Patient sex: F
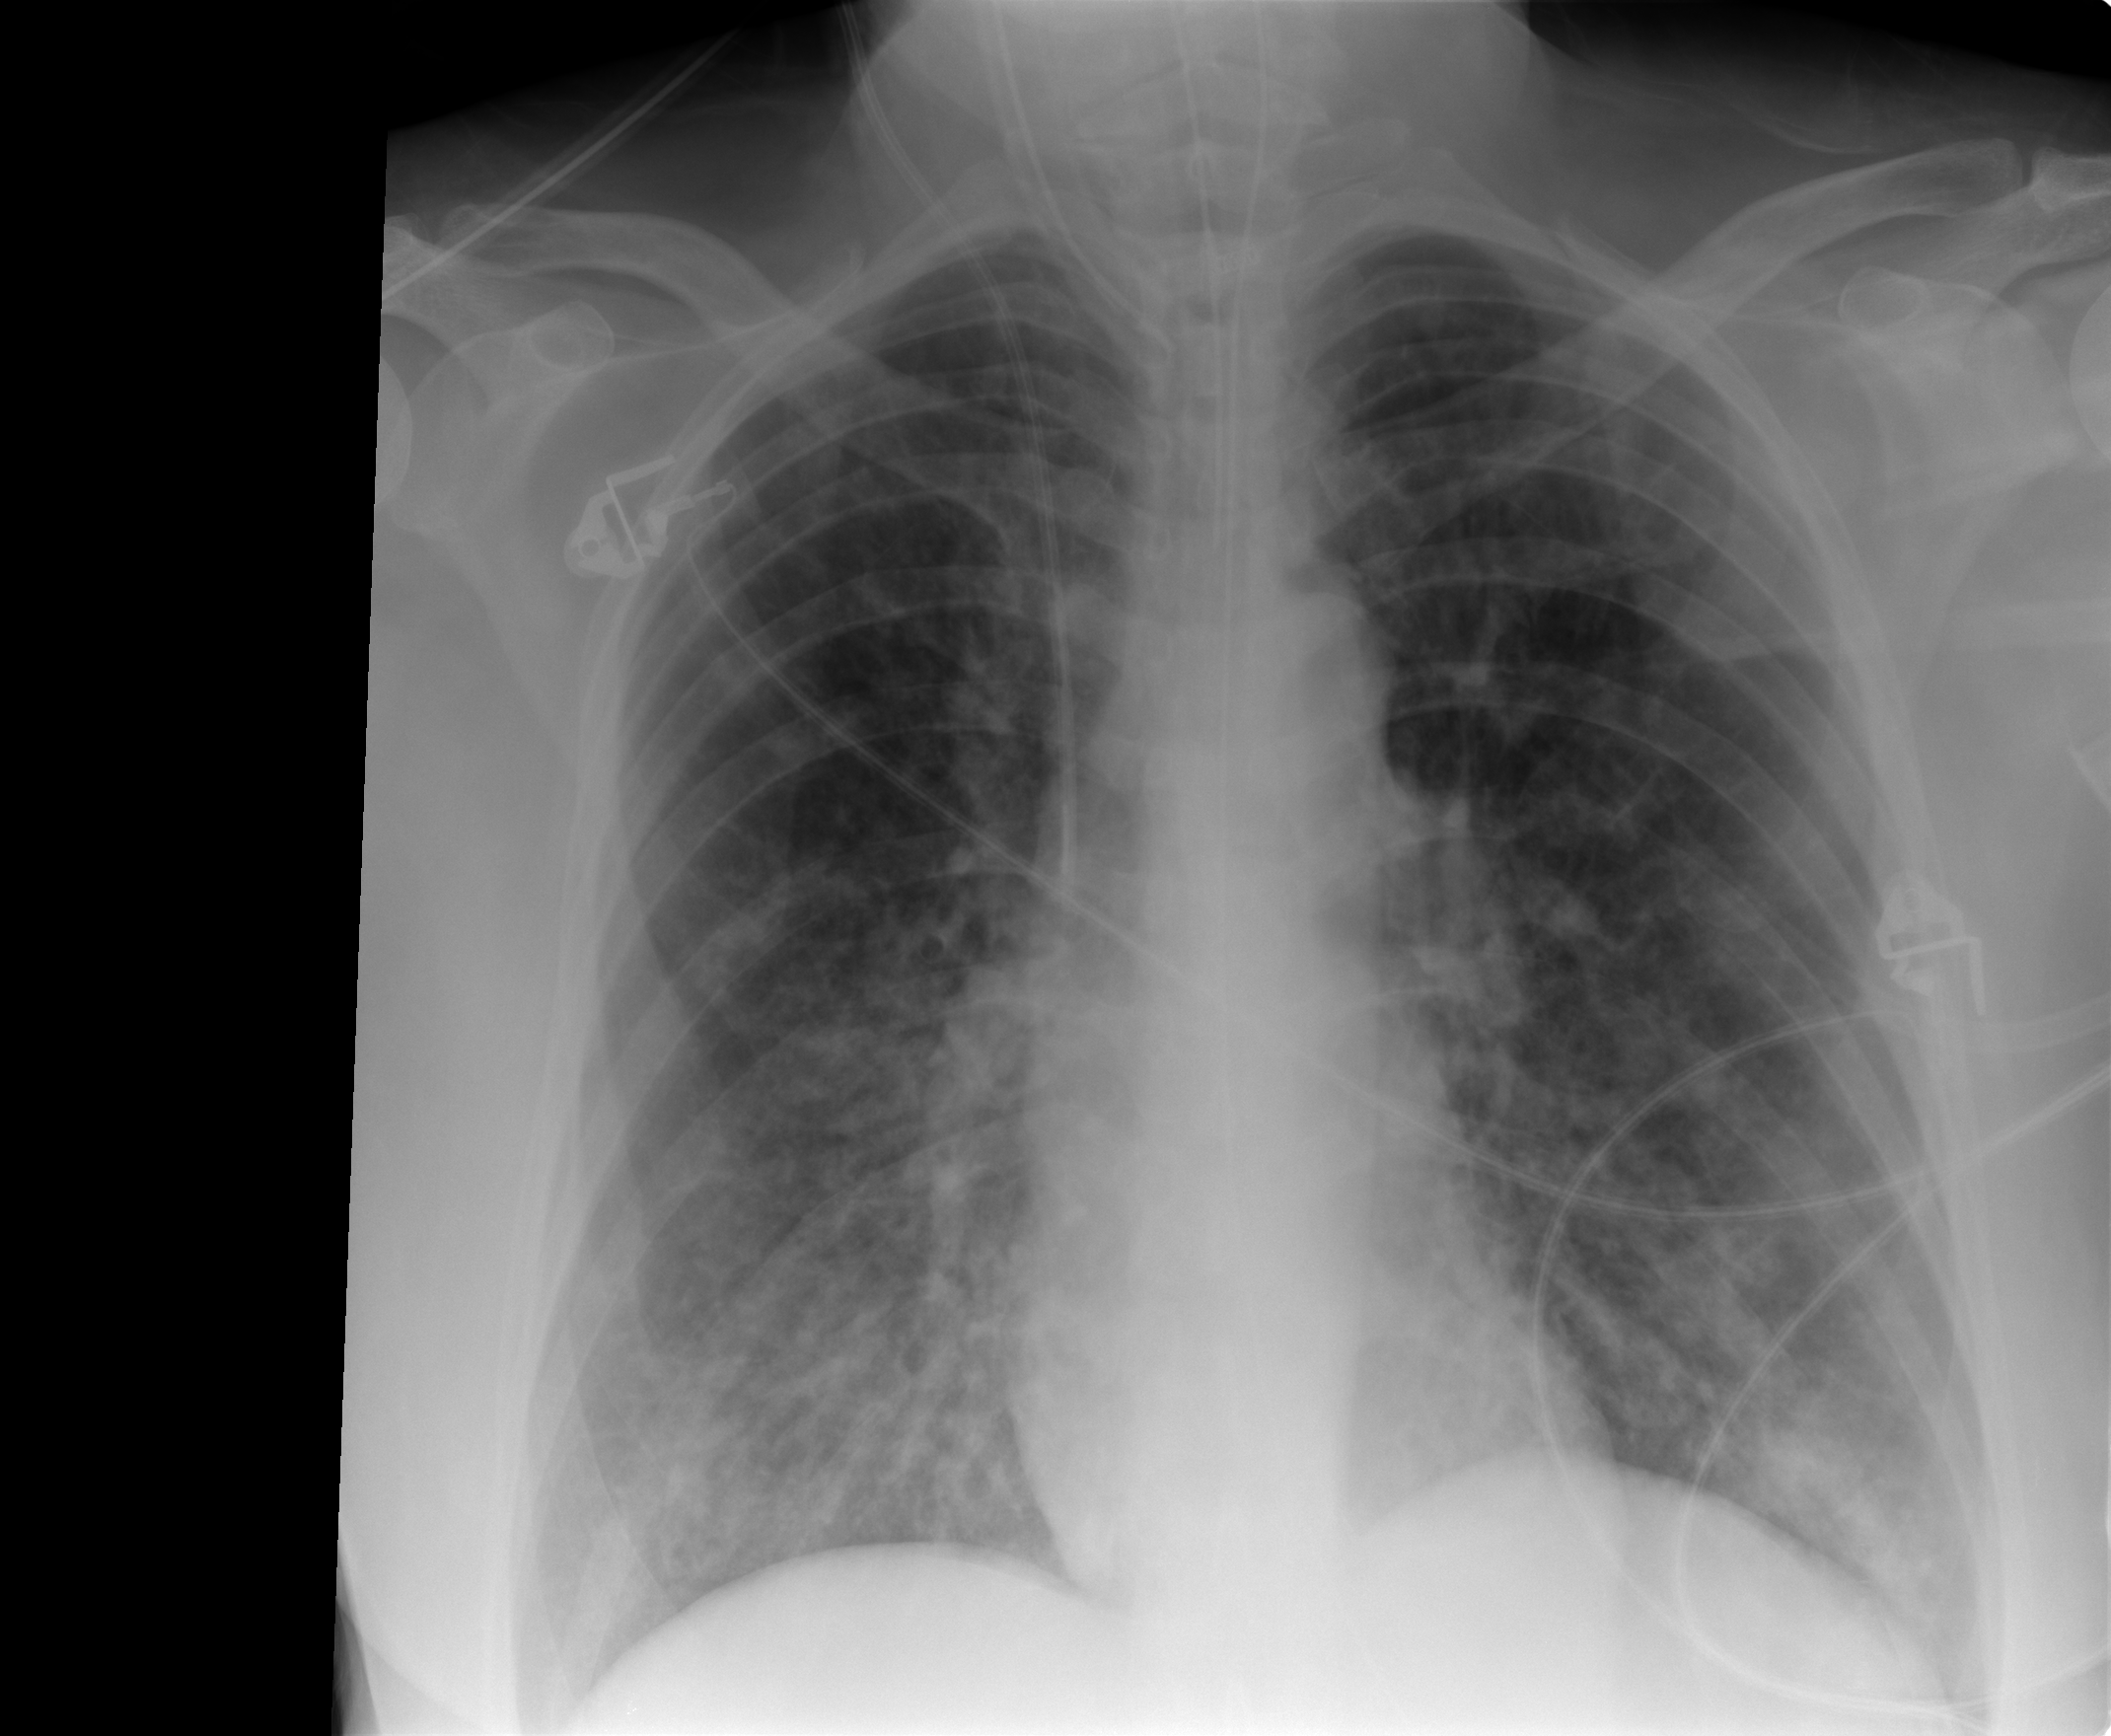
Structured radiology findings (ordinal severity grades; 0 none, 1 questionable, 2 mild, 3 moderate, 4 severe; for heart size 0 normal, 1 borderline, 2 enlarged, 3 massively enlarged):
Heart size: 0
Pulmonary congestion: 2
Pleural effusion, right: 0
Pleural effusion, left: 0
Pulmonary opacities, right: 2
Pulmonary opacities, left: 2
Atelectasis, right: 2
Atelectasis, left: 2